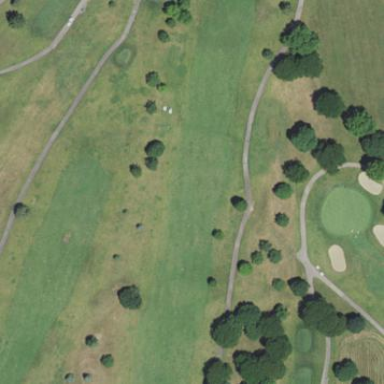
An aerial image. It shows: Golf fairway in the image.